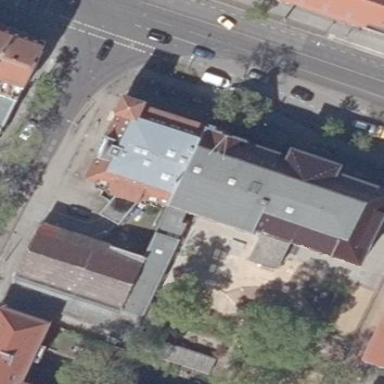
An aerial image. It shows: School.